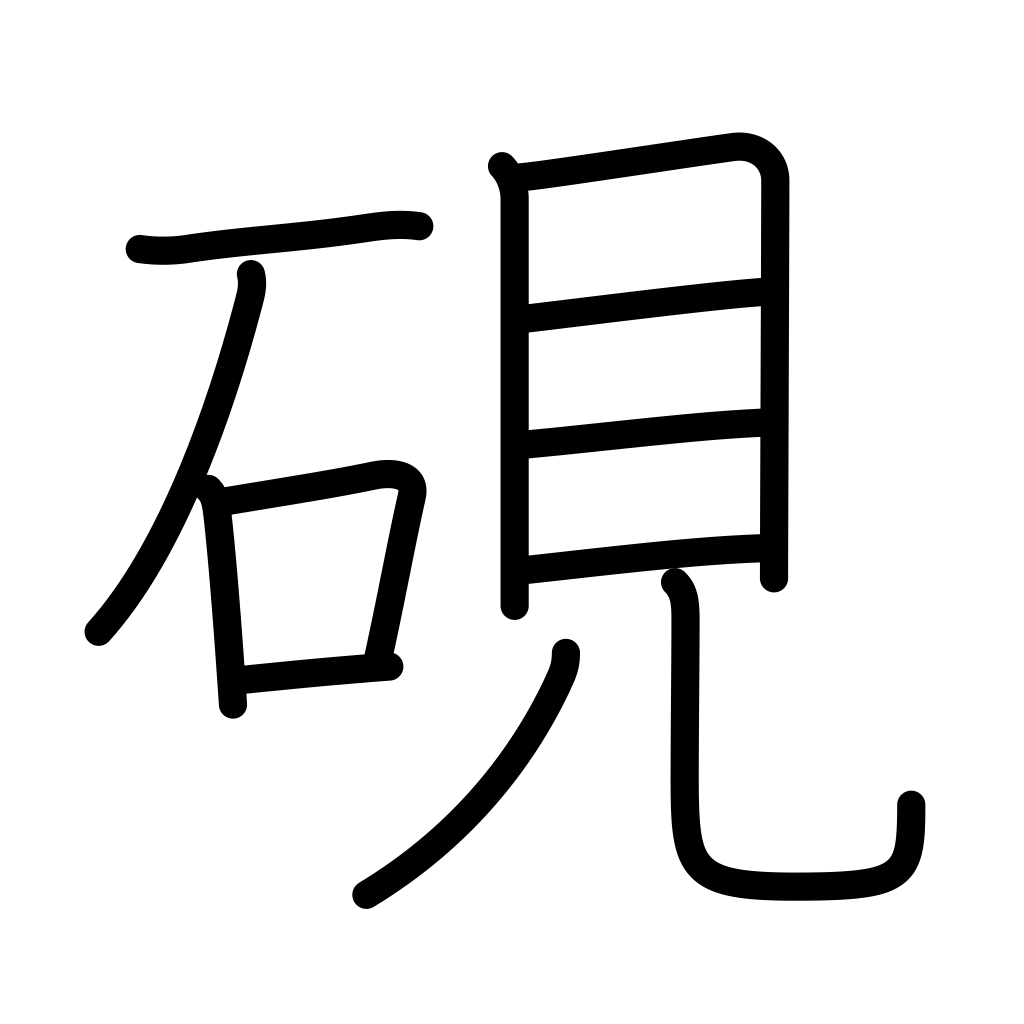
Meaning: inkstone